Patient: sex F, age 52
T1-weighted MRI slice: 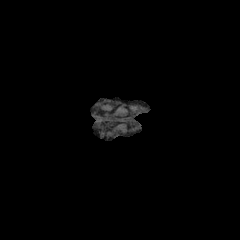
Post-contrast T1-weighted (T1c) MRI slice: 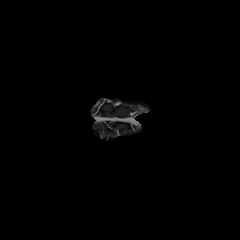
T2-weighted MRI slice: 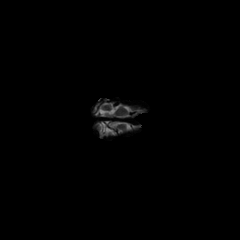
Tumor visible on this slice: no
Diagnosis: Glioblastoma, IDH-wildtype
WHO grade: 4